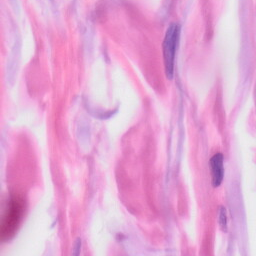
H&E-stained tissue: Skin